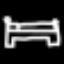
Label: bed